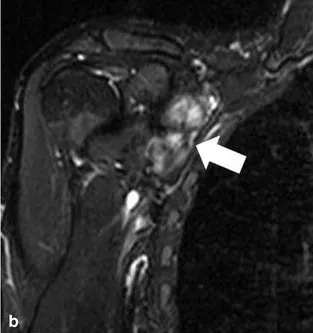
As well as 6 weeks.
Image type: radiology (mri)